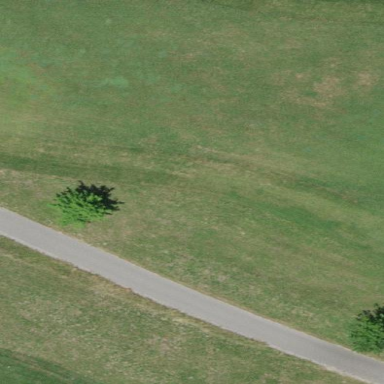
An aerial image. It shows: Golf fairway surrounded by grass.